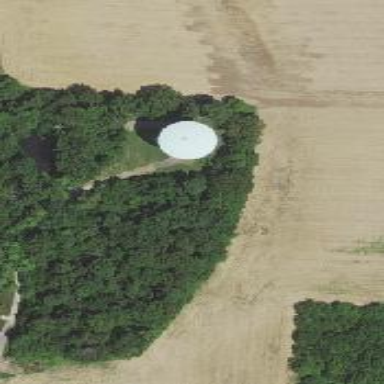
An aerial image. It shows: Water tower that is man-made.